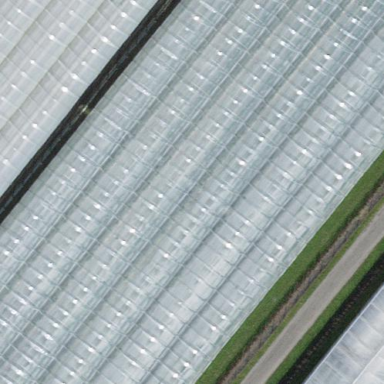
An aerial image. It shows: Greenhouse used for horticulture.